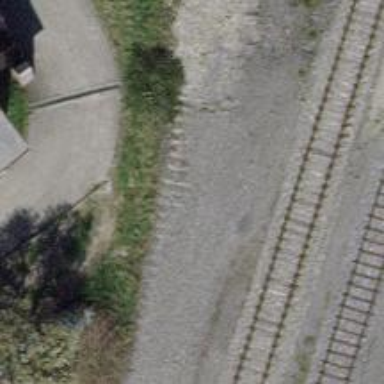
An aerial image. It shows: Rail spur service.